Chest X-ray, PA view. Patient: 55 years old, sex M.
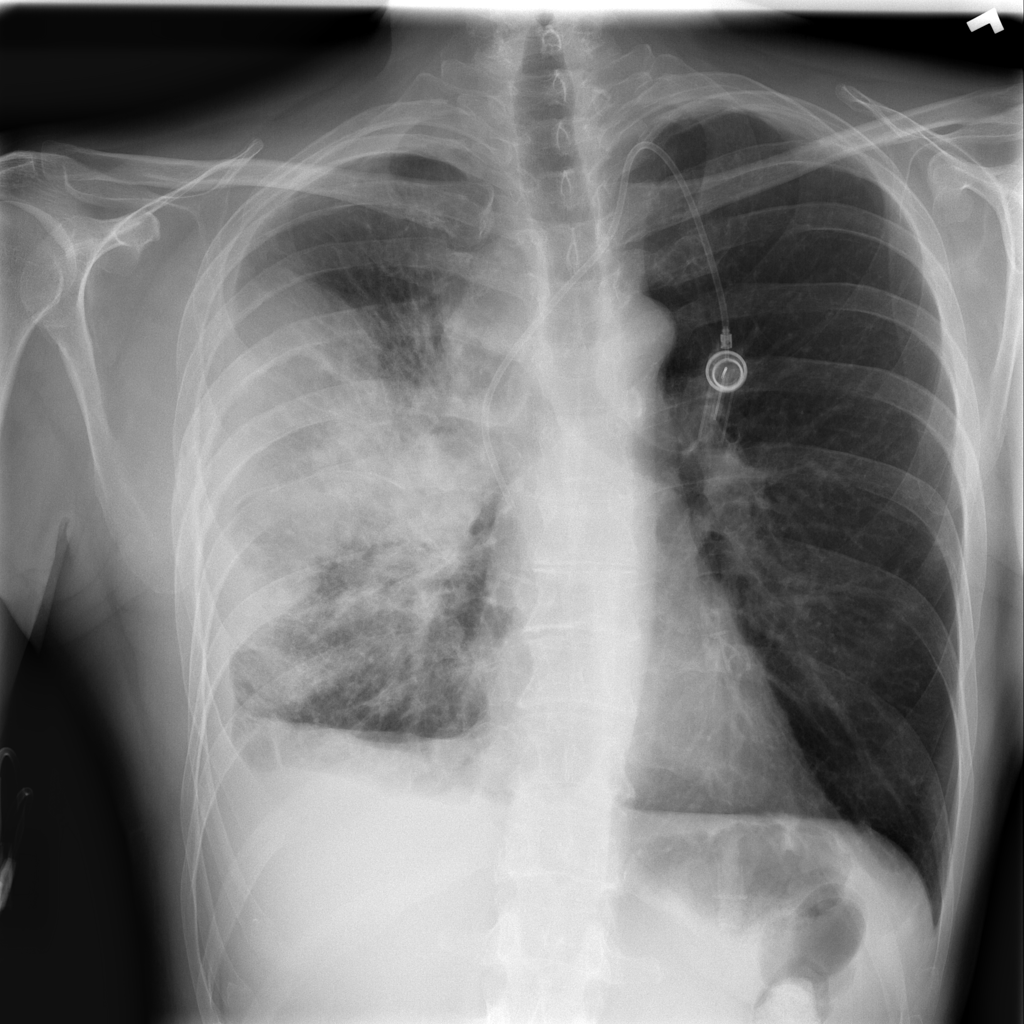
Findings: Effusion, Mass